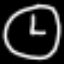
Label: clock